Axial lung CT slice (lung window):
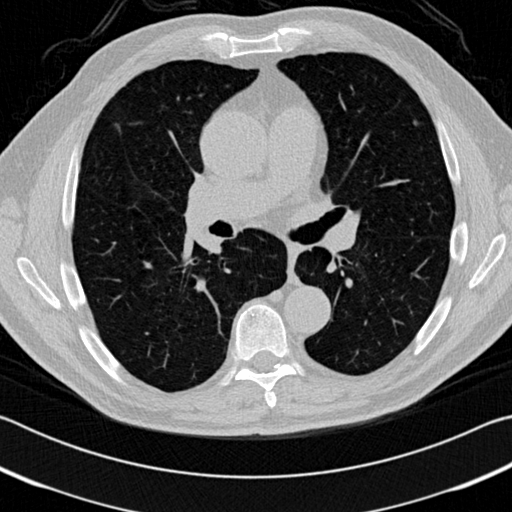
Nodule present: yes
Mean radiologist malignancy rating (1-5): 2.667